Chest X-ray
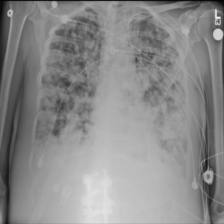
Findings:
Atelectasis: negative
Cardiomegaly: negative
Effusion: negative
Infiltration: negative
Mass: positive
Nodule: negative
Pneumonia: negative
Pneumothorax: negative
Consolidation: negative
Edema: negative
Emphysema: negative
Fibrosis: negative
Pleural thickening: negative
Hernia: negative